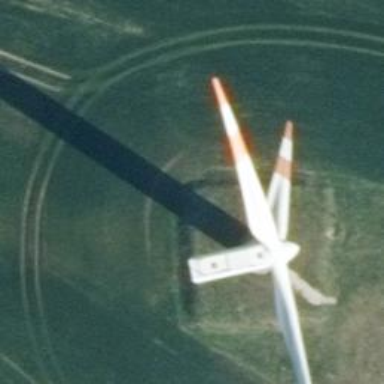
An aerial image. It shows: Wind turbine generator made by Vestas. The generator utilizes wind as its power source and belongs to the horizontal axis type.